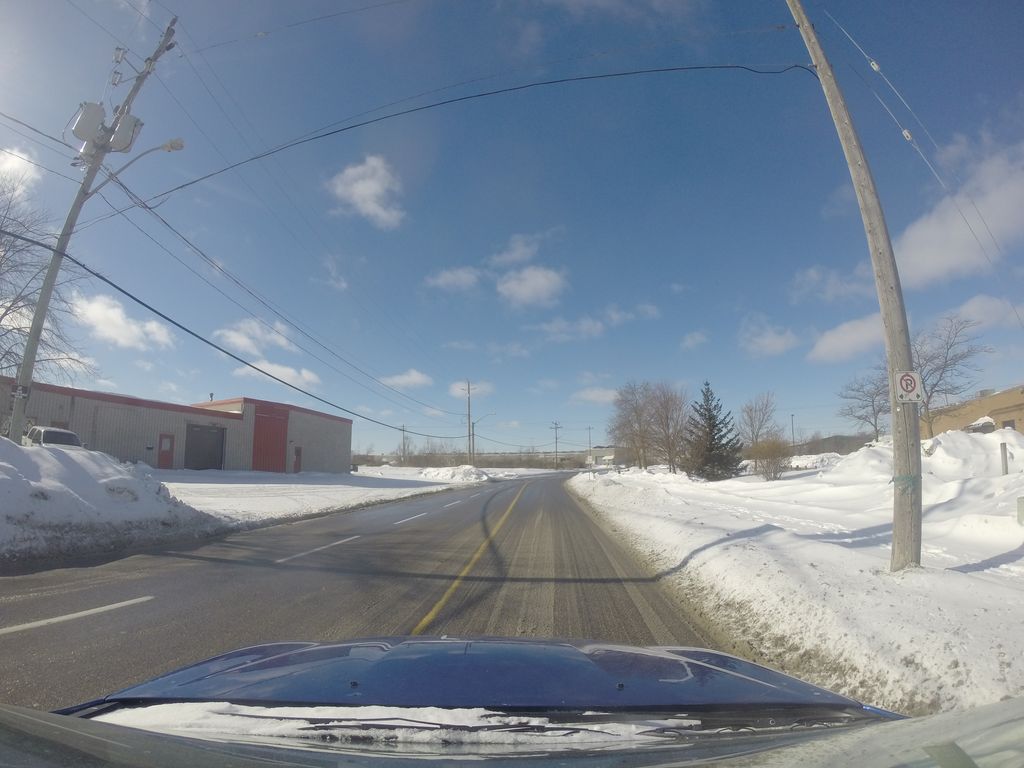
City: kitchener-waterloo